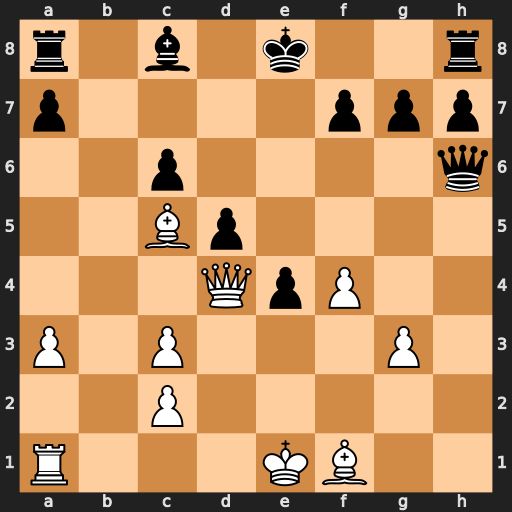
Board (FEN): r1b1k2r/p4ppp/2p4q/2Bp4/3QpP2/P1P3P1/2P5/R3KB2
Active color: w
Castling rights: Qkq
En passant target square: -
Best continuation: Qe5+ Qe6 Qxg7